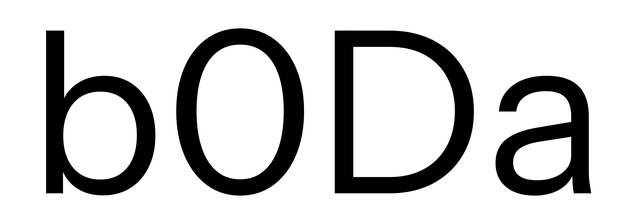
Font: InstrumentSans_Regular